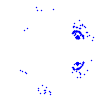
Particle: kaon